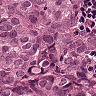
Metastatic tissue present: yes